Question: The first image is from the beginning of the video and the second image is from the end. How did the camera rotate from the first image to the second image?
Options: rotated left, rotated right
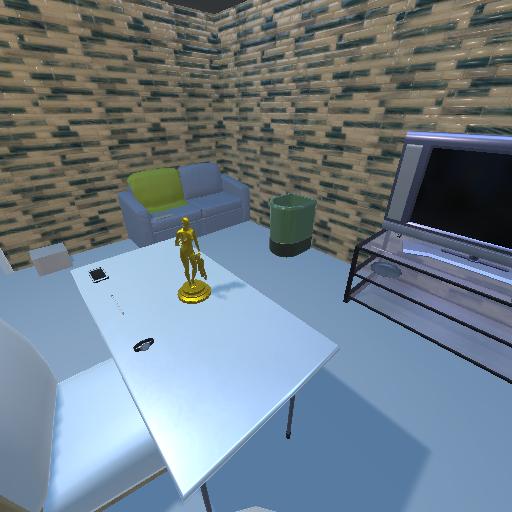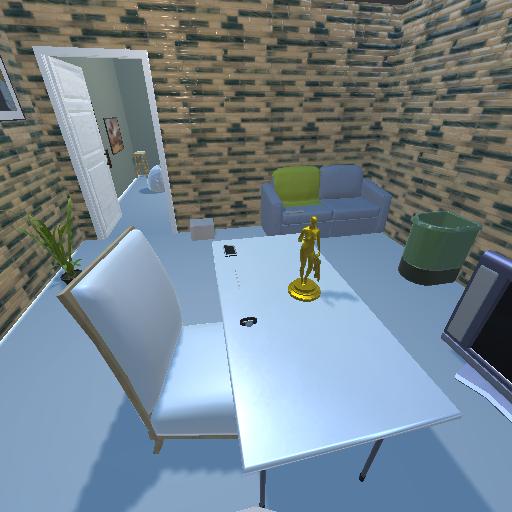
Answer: rotated left